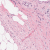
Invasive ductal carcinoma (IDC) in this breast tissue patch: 1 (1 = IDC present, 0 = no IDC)